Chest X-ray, PA view. Patient: 60 years old, sex F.
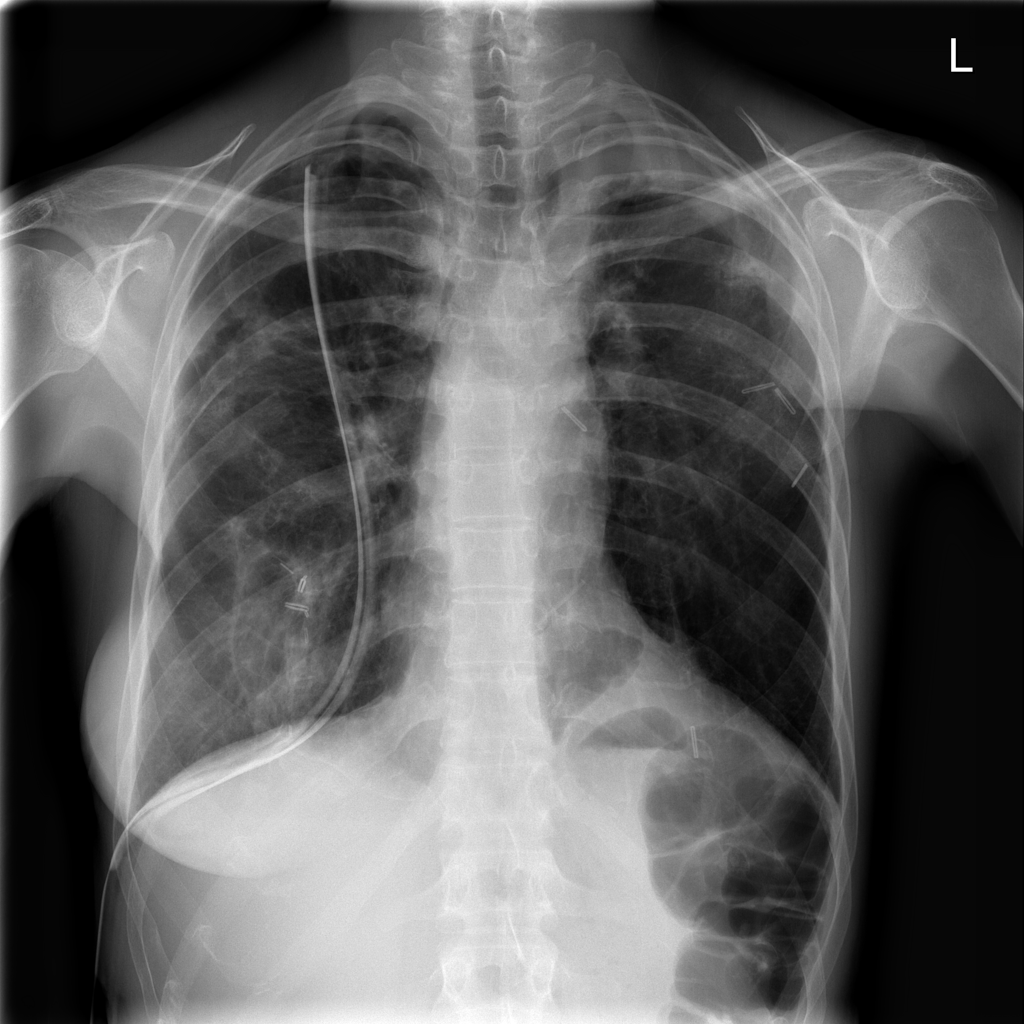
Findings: Pleural_Thickening, Pneumothorax